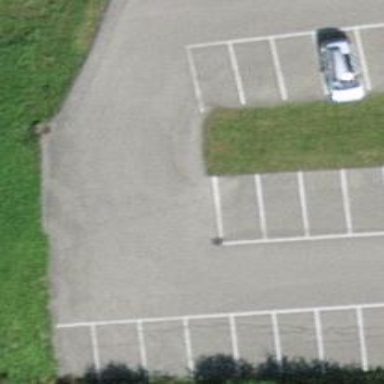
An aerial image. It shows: Asphalt parking aisle road.